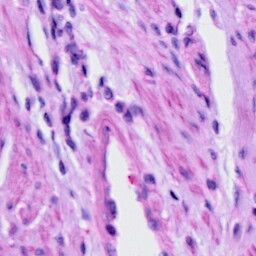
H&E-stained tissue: Cervix